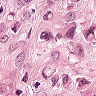
Metastatic tissue present: yes